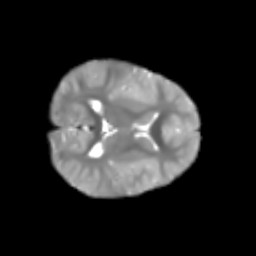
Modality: T2w
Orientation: axial
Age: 6
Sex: male
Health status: healthy